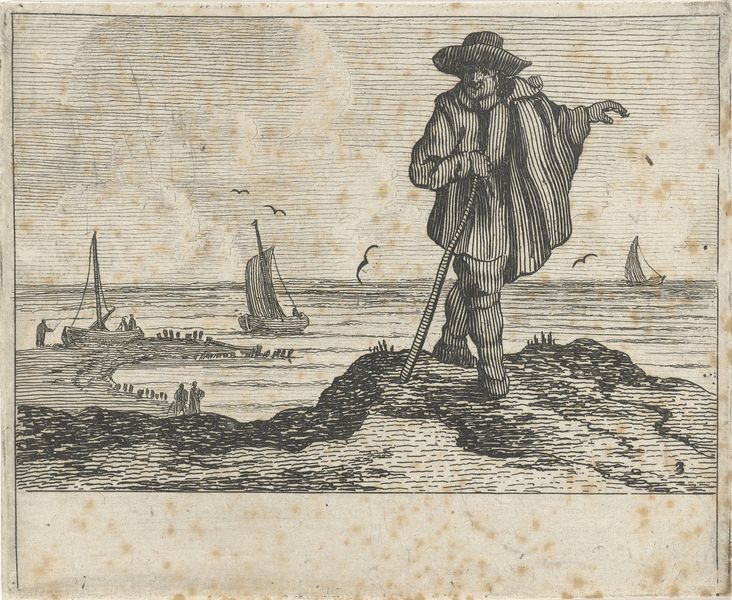
Titel: Duinlandschap met een wandelaar
Künstler: Gillis van (I) Scheyndel
Standort: Amsterdam
Institution: Rijksmuseum
Schlagwörter: hat, men, people, white, black, gray, old, three, cliff, clouds, man, rock, sky, boat, hill, ocean, sea, ship, water, waves, grass, light, drawing, paper, black and white, shadow, bird, line, monochrome, sketch, walking, birds, boots, beach, boats, sail, discovery, cape, cloak, ink, walk, english, lines, cane, walking stick, ships, greyscale, coulds, pointing, sails, stick, standing, hiking, staff, sailboats, pathway, pier, masts, seagulls, fisherman, seagull, gulls, pebbles, seaguls, sialling, musache